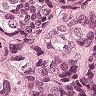
Metastatic tissue present: yes